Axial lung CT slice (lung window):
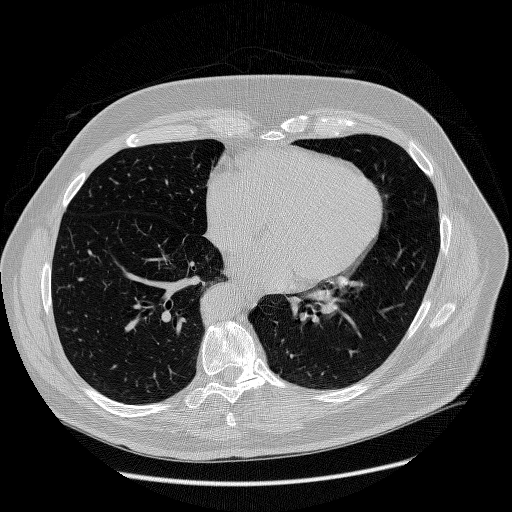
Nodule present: no